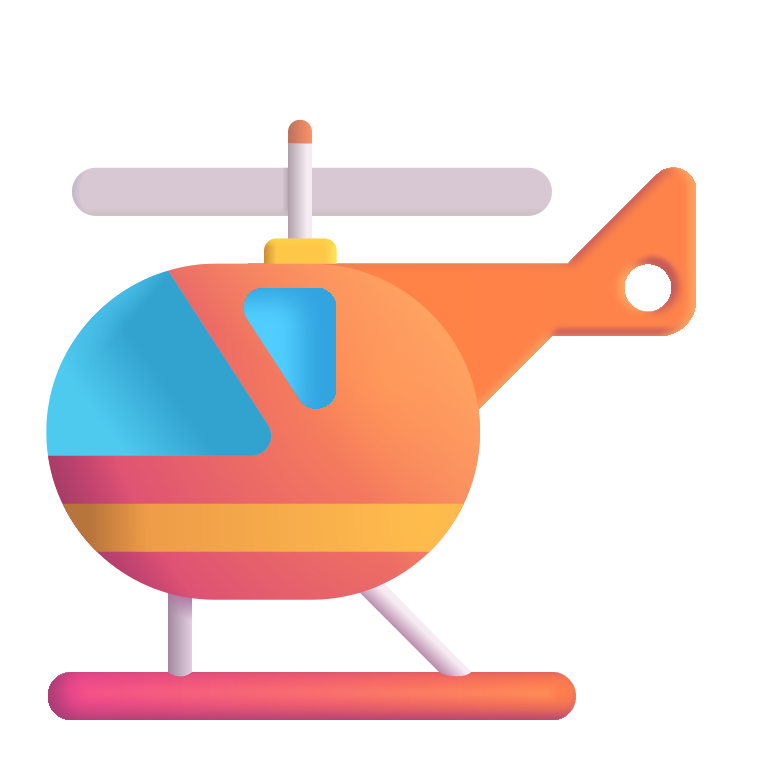
helicopter color